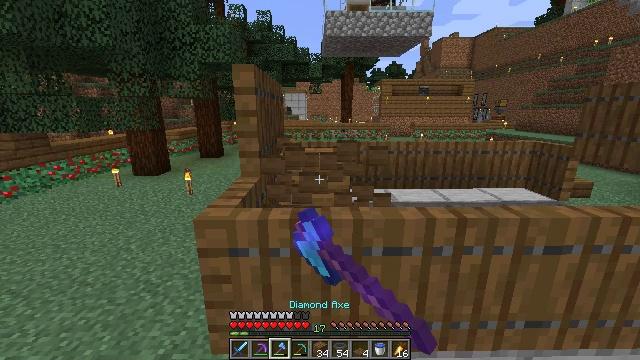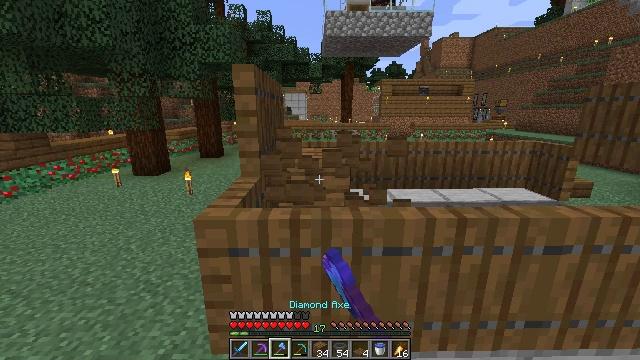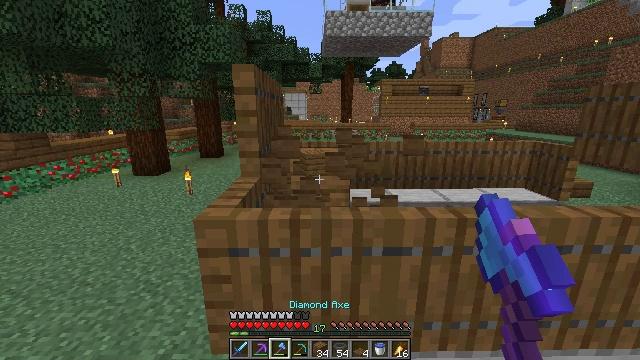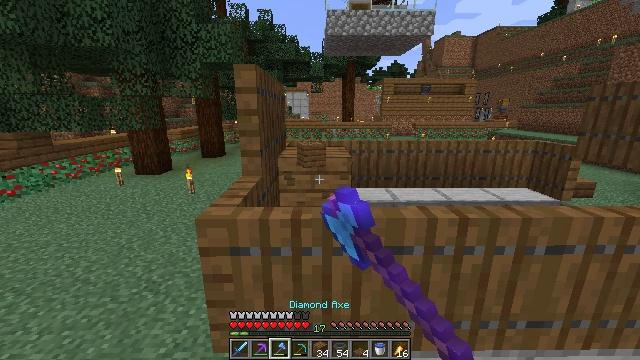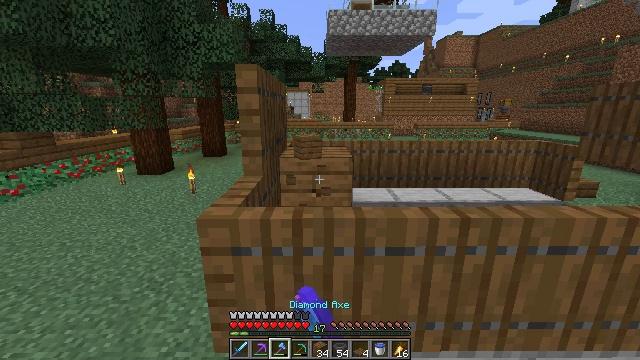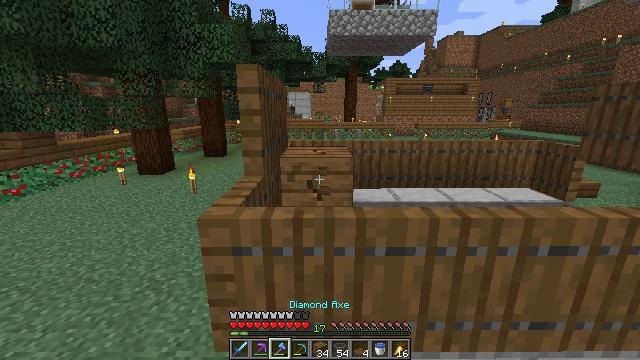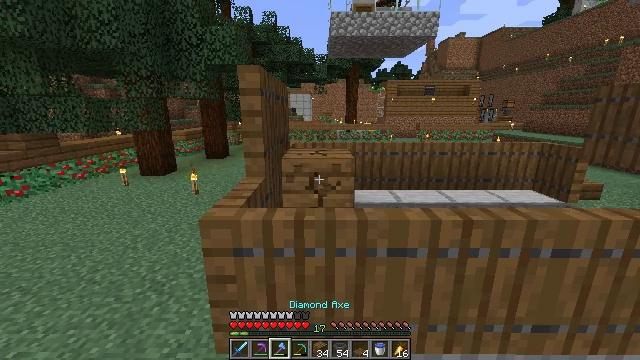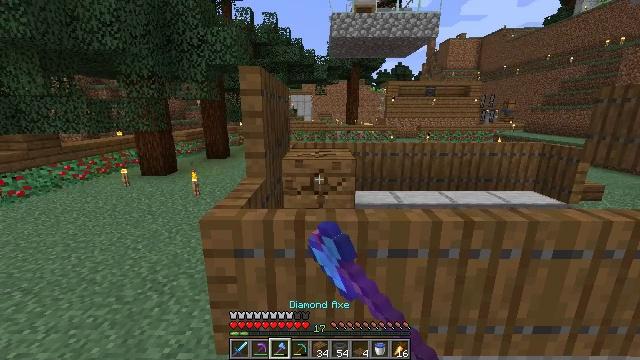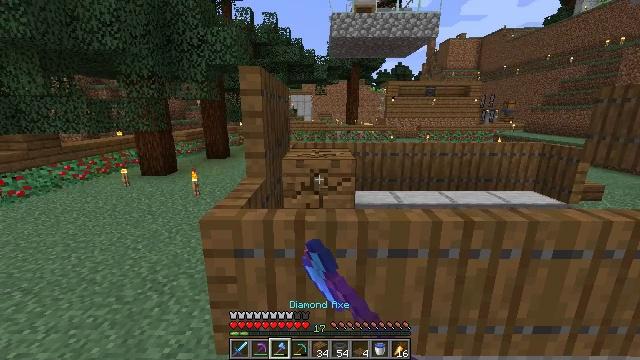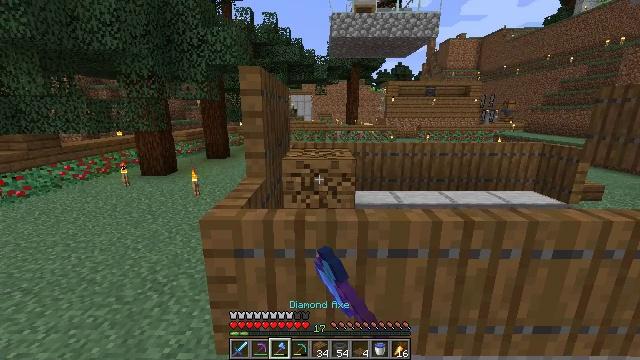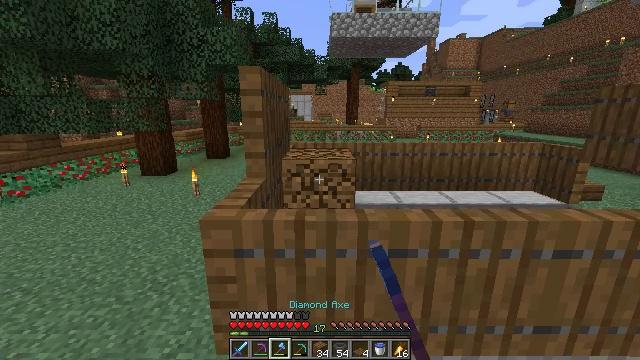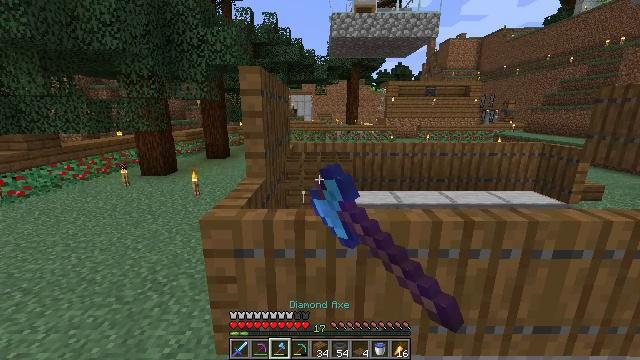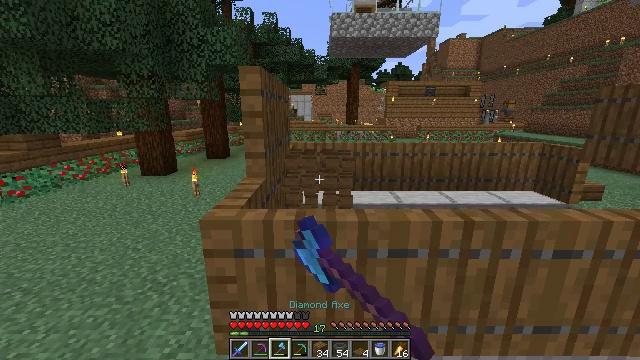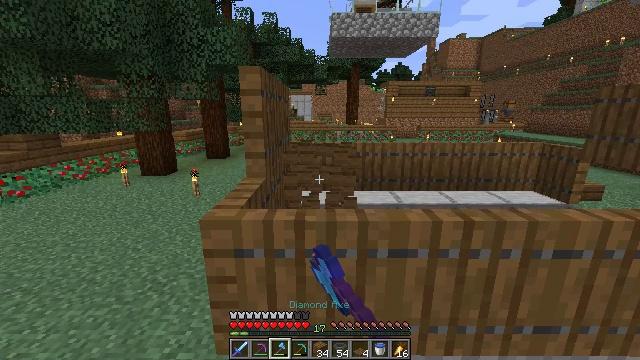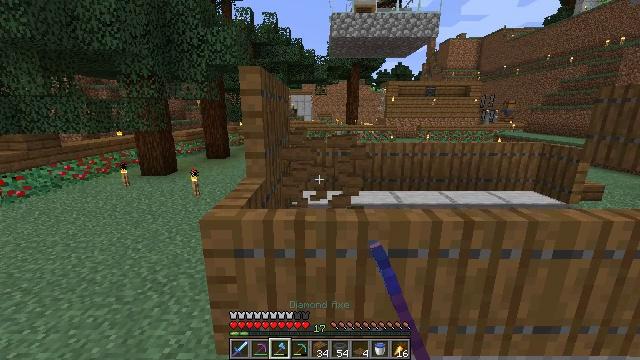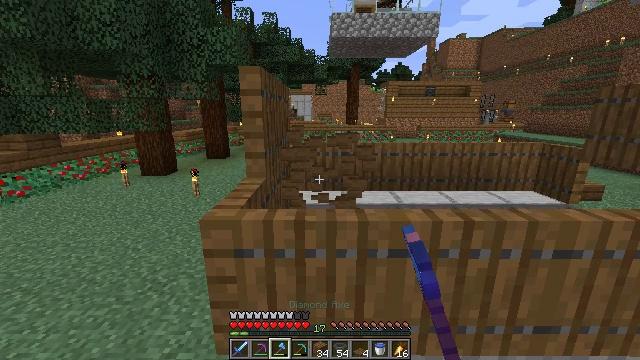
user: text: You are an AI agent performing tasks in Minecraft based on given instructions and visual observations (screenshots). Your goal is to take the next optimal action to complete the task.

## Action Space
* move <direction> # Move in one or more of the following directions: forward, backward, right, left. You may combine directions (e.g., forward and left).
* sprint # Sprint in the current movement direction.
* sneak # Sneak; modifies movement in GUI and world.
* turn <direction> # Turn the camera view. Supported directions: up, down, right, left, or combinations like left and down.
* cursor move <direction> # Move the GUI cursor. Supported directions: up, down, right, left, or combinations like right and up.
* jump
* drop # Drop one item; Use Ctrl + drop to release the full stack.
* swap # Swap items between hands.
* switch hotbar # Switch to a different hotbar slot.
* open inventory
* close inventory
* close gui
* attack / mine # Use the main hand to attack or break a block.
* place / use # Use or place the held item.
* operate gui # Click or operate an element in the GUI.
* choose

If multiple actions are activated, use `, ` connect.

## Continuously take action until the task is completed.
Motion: motion action
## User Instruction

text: Collect spruce planks from an old building.
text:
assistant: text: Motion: attack / mine
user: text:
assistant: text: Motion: attack / mine
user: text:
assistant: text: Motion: attack / mine
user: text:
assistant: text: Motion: attack / mine
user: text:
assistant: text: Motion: attack / mine
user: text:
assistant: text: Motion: attack / mine
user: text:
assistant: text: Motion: attack / mine
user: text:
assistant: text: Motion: attack / mine
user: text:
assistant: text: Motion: attack / mine
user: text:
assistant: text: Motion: attack / mine
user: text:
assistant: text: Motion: attack / mine
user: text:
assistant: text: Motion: attack / mine
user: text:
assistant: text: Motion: attack / mine
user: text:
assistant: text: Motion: attack / mine
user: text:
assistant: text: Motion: attack / mine
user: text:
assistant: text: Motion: attack / mine